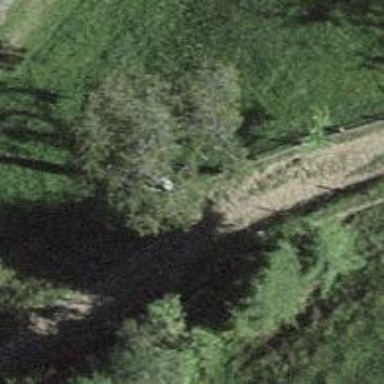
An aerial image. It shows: Single tag "natural: tree."